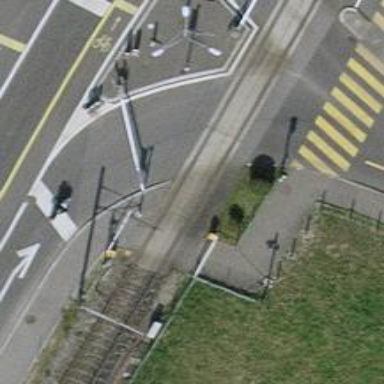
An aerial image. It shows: Railway crossing with lights and full barriers.